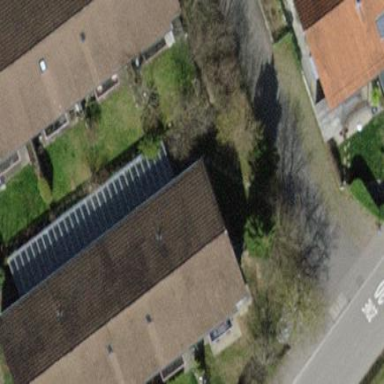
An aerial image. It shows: View of roof of building.